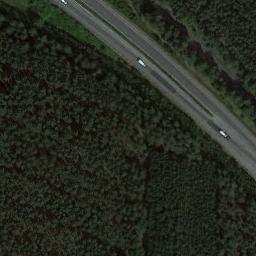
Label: freeway